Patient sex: F
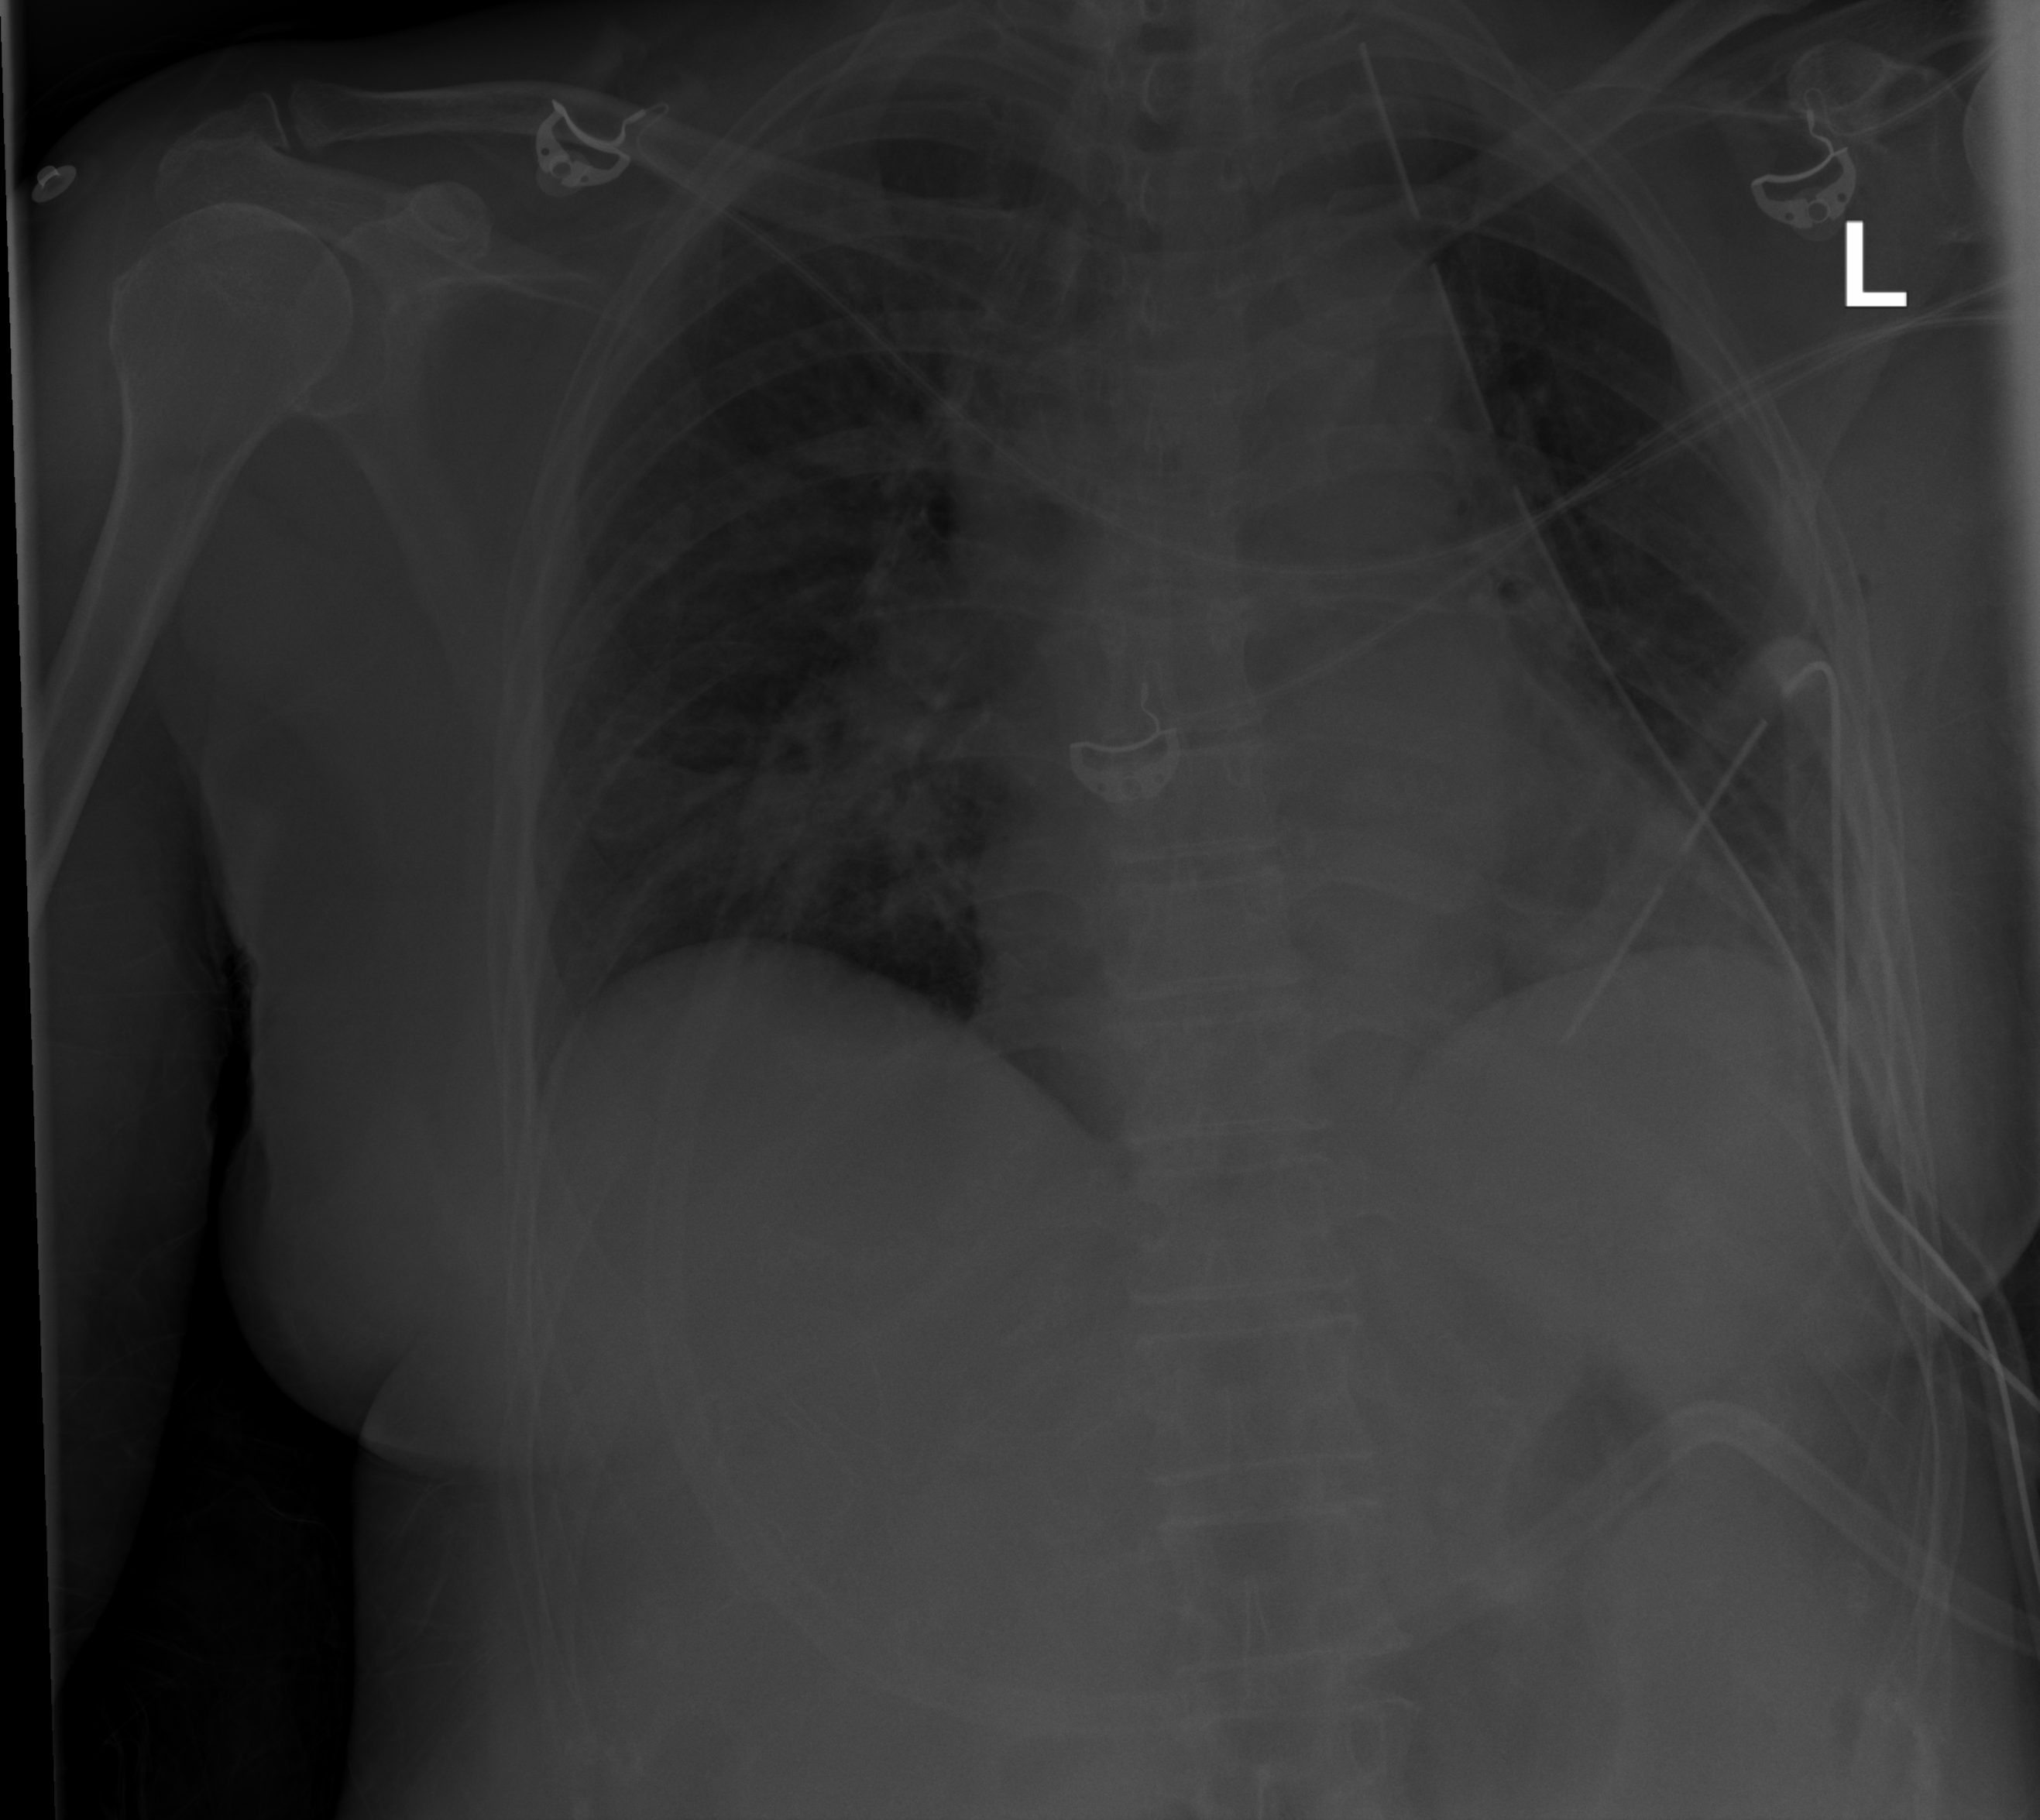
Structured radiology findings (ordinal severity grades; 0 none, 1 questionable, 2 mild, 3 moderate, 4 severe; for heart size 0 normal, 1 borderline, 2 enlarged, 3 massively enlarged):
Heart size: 1
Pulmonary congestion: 2
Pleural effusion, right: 0
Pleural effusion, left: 0
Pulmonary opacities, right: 0
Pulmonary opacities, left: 0
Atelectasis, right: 2
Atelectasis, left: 2